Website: home-depot
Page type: customer-info-address
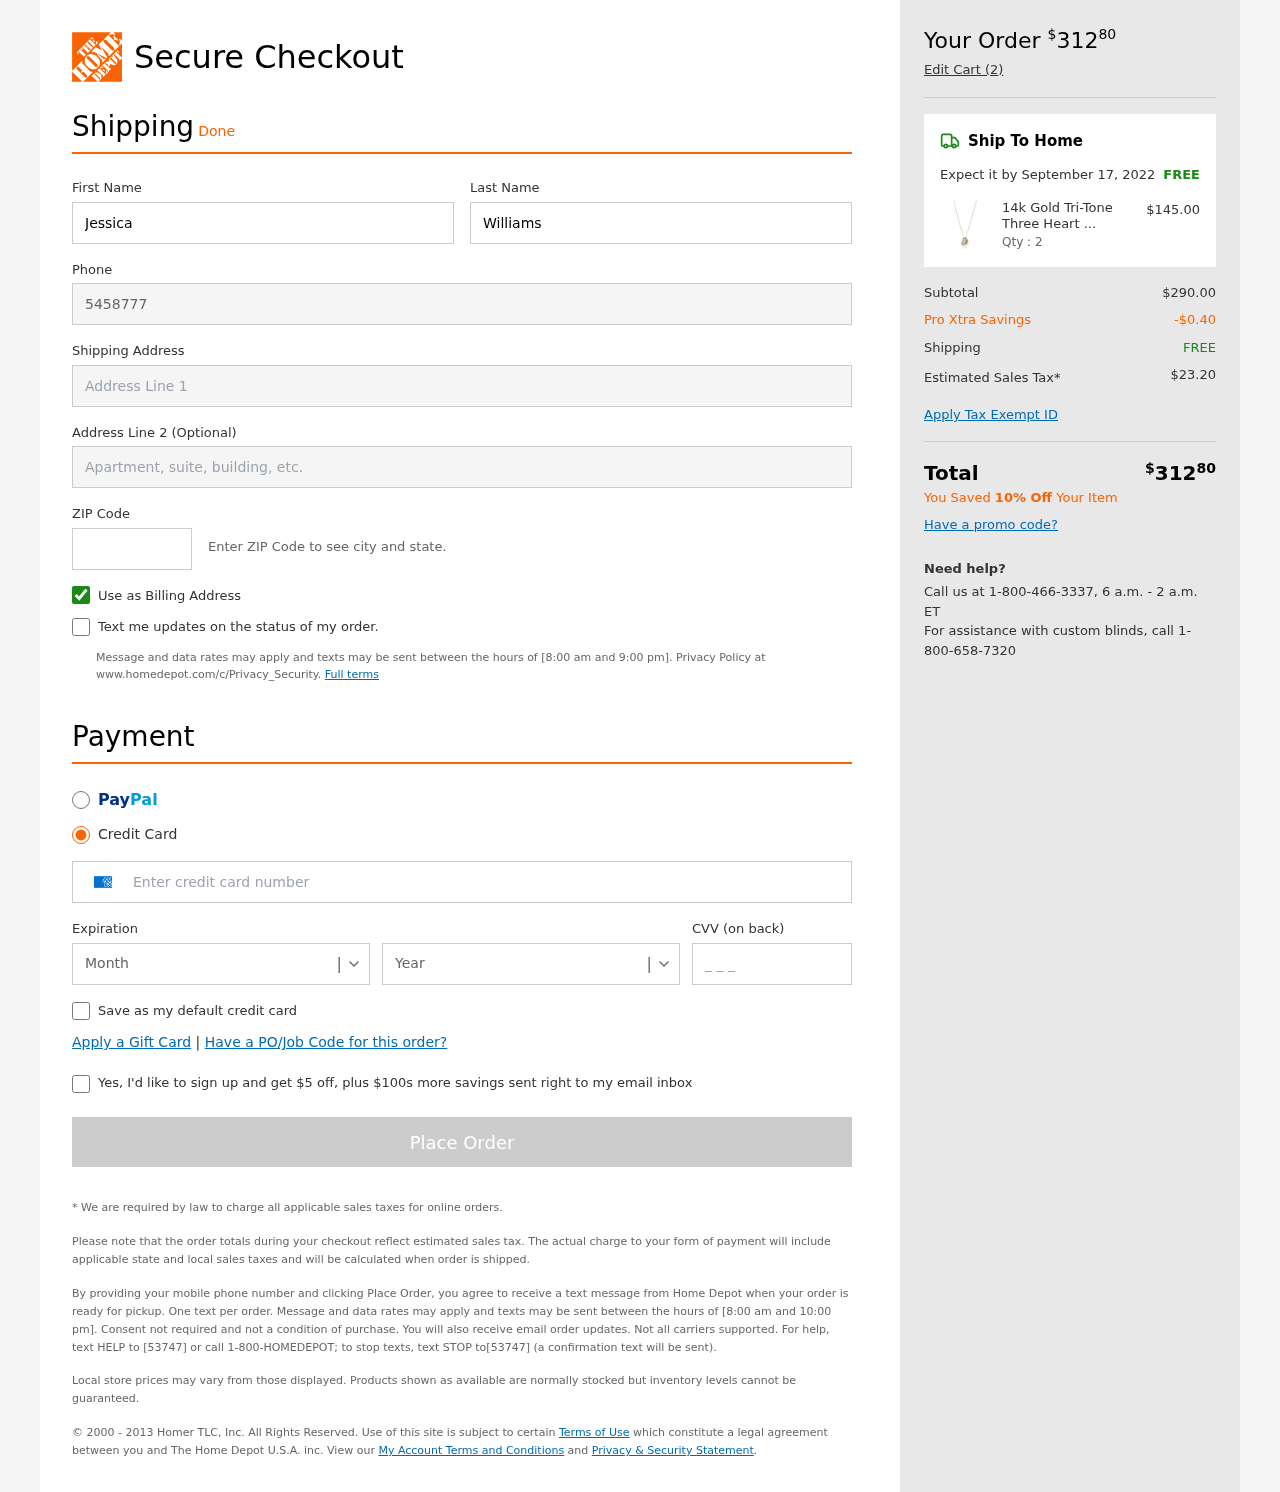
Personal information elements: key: PII_CARD_CVV
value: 8625
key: PII_CARD_EXPIRY_MONTH
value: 02
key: PII_CARD_EXPIRY_YEAR
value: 30
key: PII_CARD_NUMBER
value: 3431 4482 0776 435
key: PII_FIRSTNAME
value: Jessica
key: PII_LASTNAME
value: Williams
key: PII_PHONE
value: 5458777246
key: PII_POSTCODE
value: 08699
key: PII_STREET
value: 55183 Elizabeth Field Apt. 449
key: PII_STREET2
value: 32903 Roberson Cove
Product elements: key: PRODUCT1_NAME
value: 14k Gold Tri-Tone Three Heart Pendant Necklace, 18"
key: PRODUCT1_PRICE
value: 145
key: PRODUCT1_QUANTITY
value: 2
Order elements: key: ORDER_TOTAL
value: $31280
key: ORDER_NUM_ITEMS
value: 2
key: ORDER_DELIVERY_DATE
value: September 17, 2022
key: ORDER_SHIPPING_COST
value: FREE
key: ORDER_SUBTOTAL
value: $290.00
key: ORDER_DISCOUNT
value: -$0.40
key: ORDER_SHIPPING_COST2
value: FREE
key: ORDER_TAX
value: $23.20
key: ORDER_TOTAL2
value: $31280
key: ORDER_SAVINGS_MESSAGE
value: You Saved 10% Off Your Item